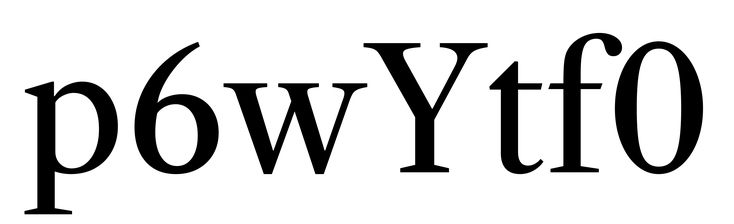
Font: LibreCaslonText_Regular